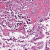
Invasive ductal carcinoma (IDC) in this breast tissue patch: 0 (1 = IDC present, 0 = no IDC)